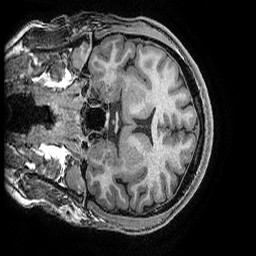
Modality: T1w
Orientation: coronal
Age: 22
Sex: male
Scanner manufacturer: ge
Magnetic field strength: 3 T
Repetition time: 0.008184 s
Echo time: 0.003192 s